Group 1:
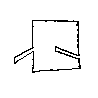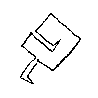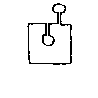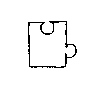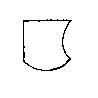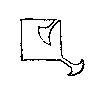
Group 2:
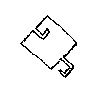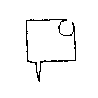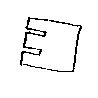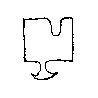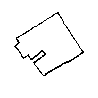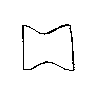
Rule separating the two groups: One protrusion and one indentation of the same shape vs. not so.
Concepts: indentation, notch, protrusion, same, same_shape
Author: Douglas R. Hofstadter